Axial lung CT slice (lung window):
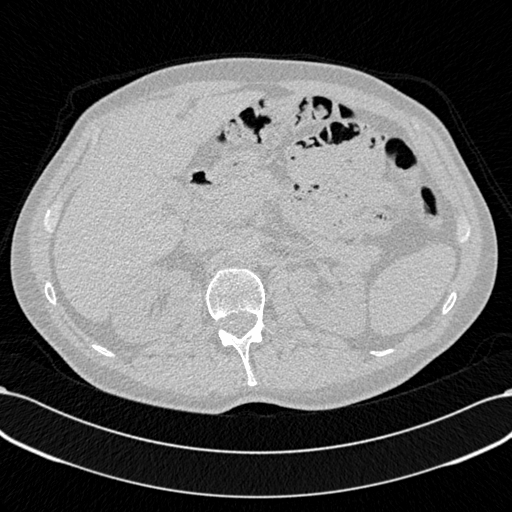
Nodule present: no